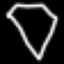
Label: diamond